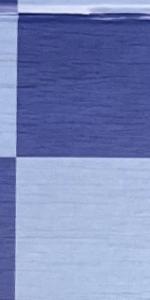
Label: Empty